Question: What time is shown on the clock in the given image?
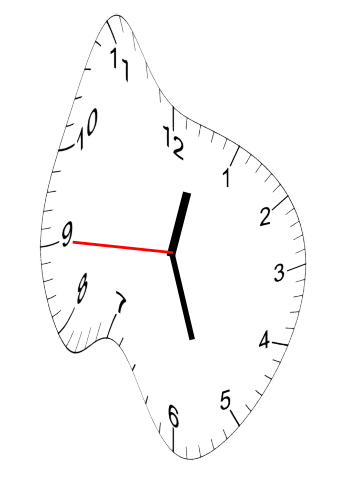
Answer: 12:26:45